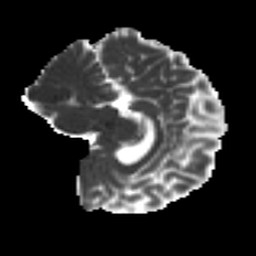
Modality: MD
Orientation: sagittal
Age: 26
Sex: female
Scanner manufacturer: ge
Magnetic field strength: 3 T
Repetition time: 7.8 s
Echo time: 0.0607 s